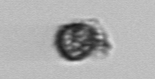
Label: Dinophyceae